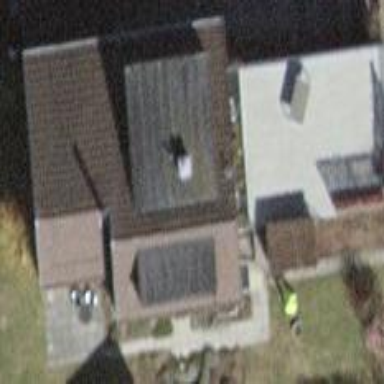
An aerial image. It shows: Simple house.